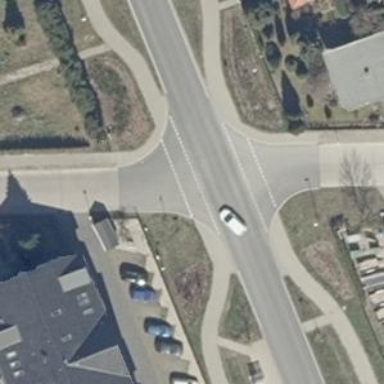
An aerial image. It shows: Unmarked crossing on asphalt footway.